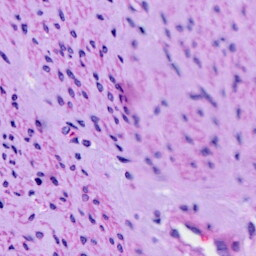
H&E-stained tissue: Cervix